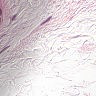
Metastatic tissue present: no